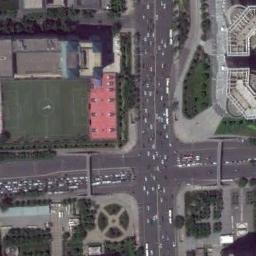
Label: intersection